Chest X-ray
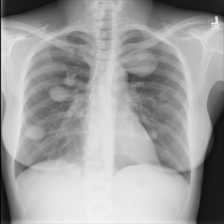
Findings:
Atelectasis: negative
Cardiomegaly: negative
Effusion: negative
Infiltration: negative
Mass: positive
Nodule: negative
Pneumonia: negative
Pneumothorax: negative
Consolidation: negative
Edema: negative
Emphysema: negative
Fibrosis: negative
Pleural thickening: negative
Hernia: negative